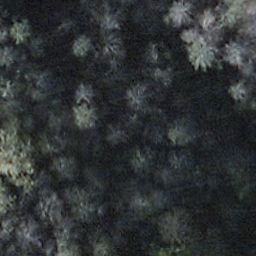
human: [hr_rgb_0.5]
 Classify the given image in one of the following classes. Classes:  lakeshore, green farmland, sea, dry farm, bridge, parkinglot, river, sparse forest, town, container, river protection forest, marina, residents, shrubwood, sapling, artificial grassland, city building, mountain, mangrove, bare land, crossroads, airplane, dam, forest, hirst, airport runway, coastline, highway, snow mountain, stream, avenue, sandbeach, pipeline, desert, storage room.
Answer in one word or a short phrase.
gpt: shrubwood